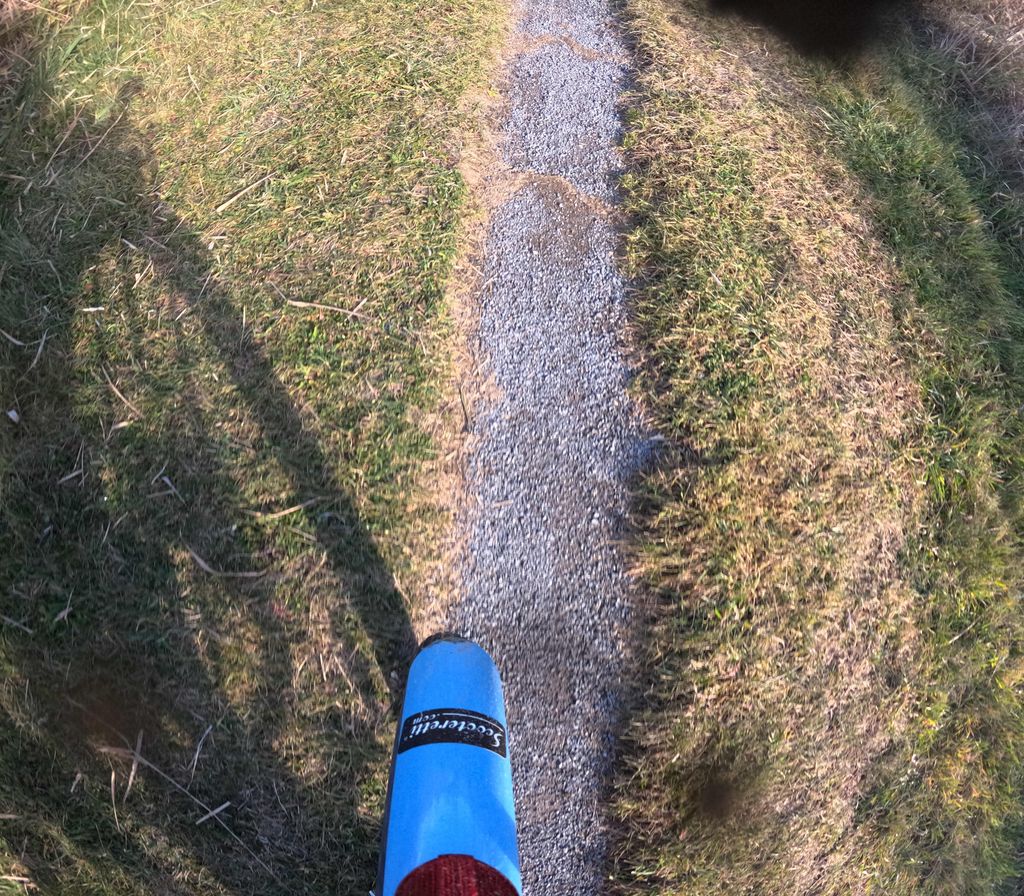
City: ottawa-gatineau